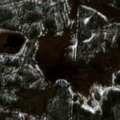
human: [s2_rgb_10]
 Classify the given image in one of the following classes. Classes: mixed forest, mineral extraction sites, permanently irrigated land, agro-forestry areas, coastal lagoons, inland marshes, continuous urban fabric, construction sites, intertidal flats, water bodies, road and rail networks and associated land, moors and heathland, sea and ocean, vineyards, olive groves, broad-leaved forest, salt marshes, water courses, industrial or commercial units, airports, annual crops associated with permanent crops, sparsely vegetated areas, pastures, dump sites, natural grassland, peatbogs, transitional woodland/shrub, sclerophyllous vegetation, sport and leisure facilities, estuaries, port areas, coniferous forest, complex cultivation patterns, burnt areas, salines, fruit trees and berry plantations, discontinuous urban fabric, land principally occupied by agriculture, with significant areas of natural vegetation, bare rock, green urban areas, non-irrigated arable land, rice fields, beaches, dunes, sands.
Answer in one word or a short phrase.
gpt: coniferous forest, transitional woodland/shrub, peatbogs